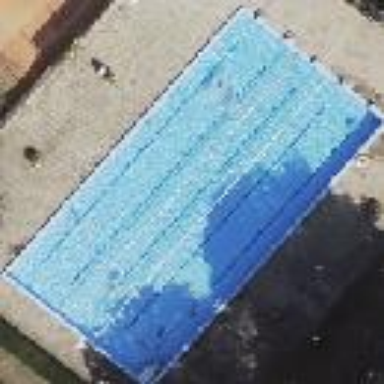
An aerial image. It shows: Swimming pool area designated for leisure and sports activities.